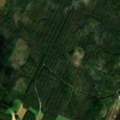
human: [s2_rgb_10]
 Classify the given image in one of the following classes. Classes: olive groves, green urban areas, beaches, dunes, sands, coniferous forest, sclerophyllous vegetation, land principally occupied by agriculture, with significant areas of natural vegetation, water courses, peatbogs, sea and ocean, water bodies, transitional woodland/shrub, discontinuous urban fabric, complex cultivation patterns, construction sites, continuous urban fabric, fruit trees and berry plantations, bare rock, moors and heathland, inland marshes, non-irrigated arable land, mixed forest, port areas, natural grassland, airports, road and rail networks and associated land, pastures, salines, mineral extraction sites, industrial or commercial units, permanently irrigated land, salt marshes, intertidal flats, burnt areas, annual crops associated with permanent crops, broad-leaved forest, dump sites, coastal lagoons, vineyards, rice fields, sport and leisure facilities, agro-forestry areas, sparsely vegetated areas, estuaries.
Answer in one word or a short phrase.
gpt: non-irrigated arable land, coniferous forest, mixed forest